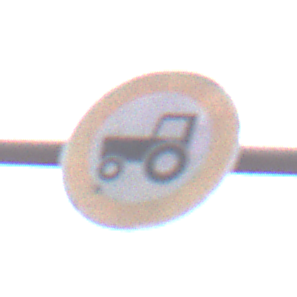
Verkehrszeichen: VerbotKraftfahrzeugeZuegeNichtSchneller25
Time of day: MorningAfternoon
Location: Outdoor (Urban)
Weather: Overcast
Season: NotSpecified
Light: Natural